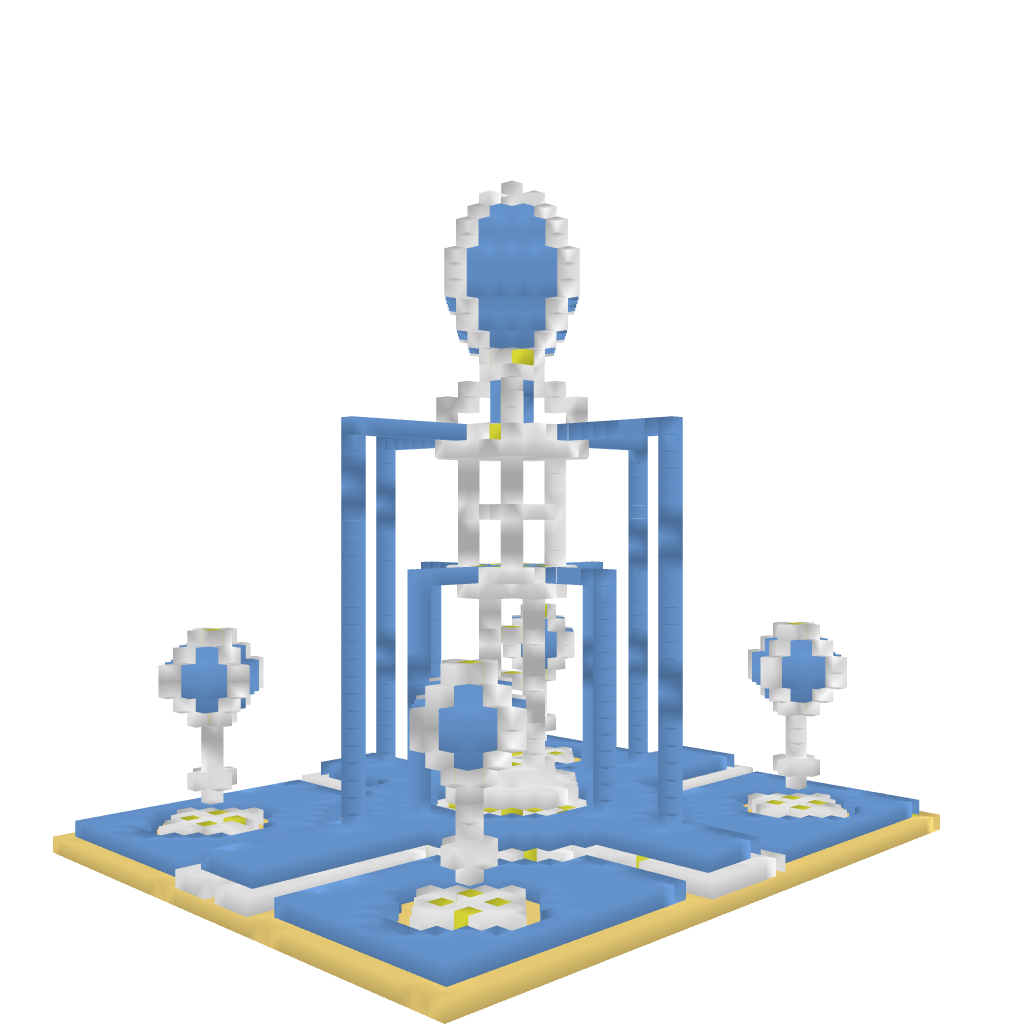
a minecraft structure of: Paul's Fountain 01 high quality